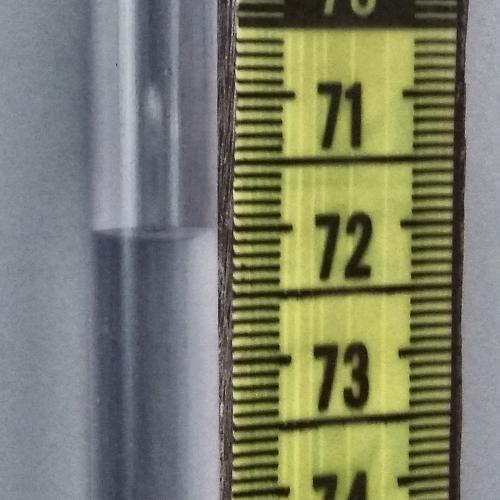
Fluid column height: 72.0 cm